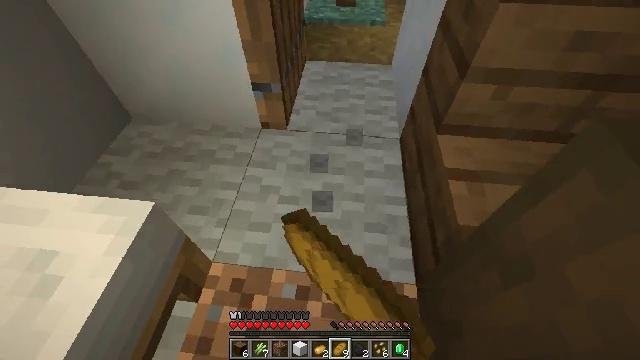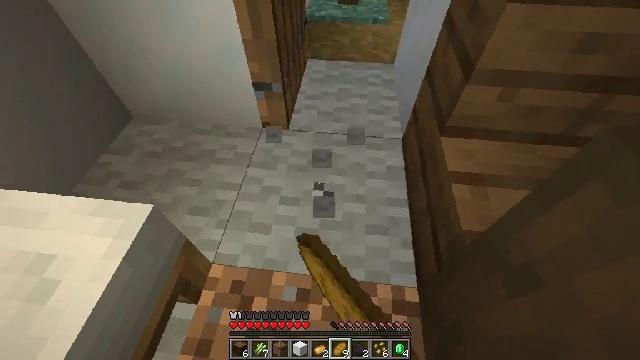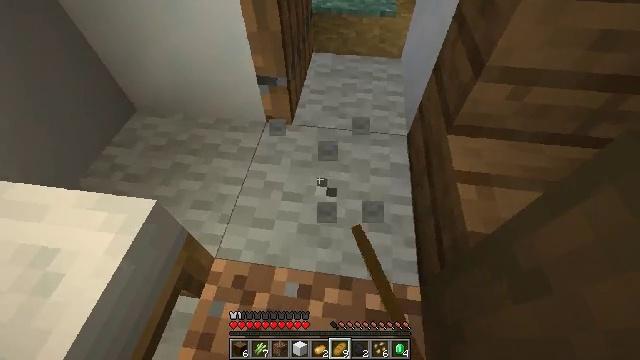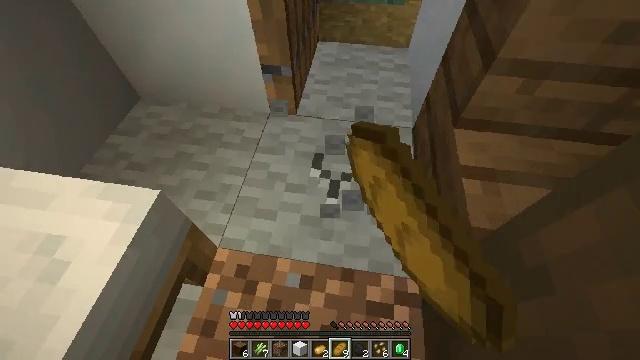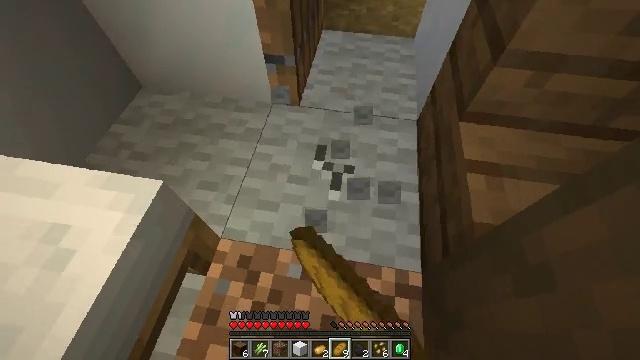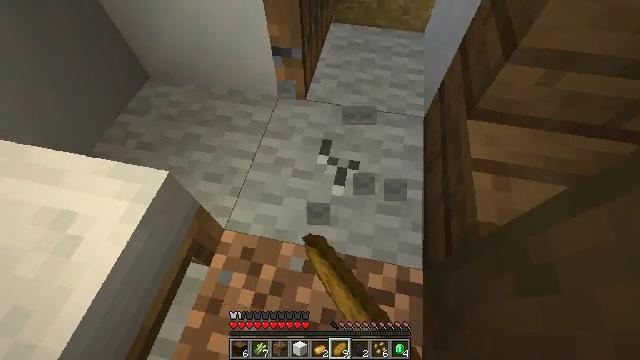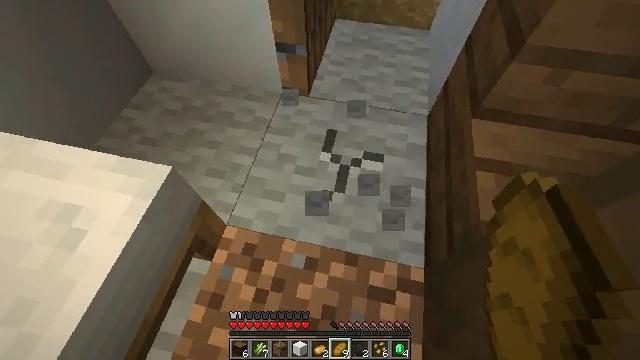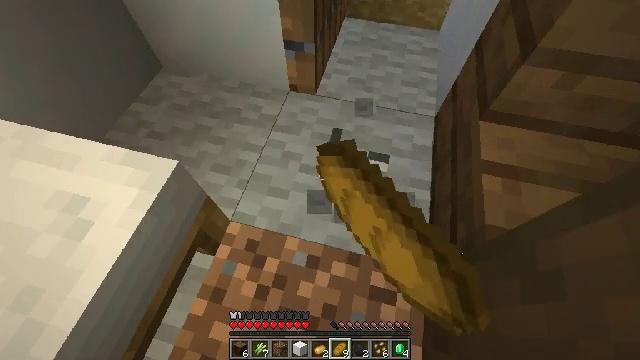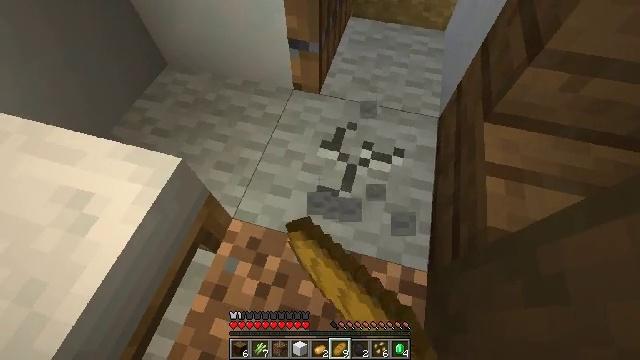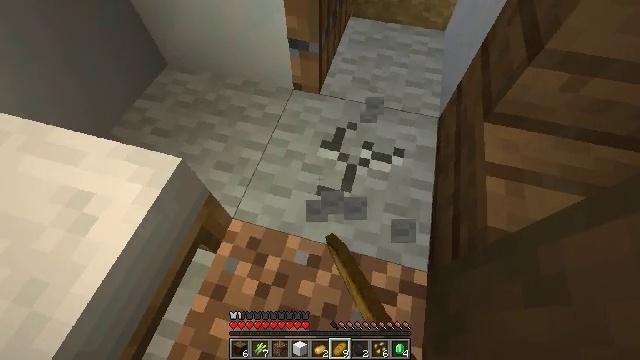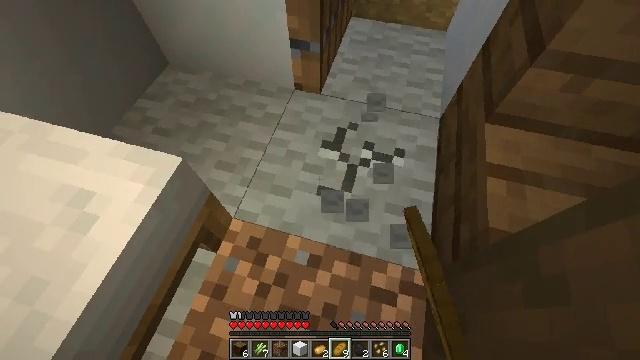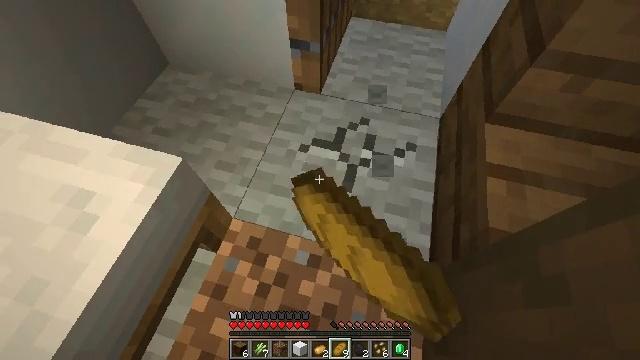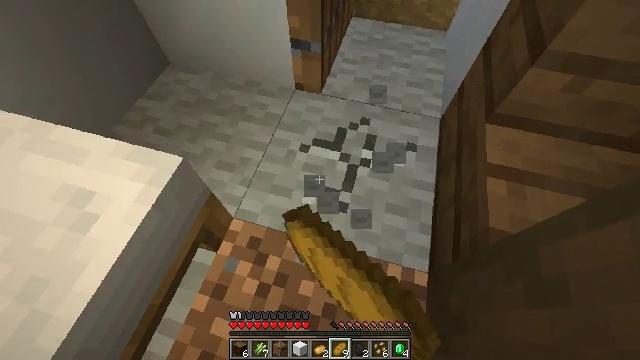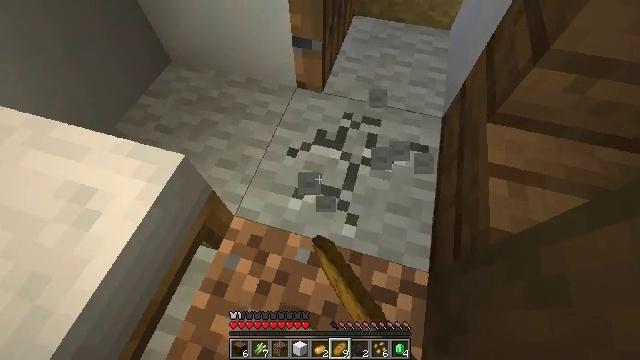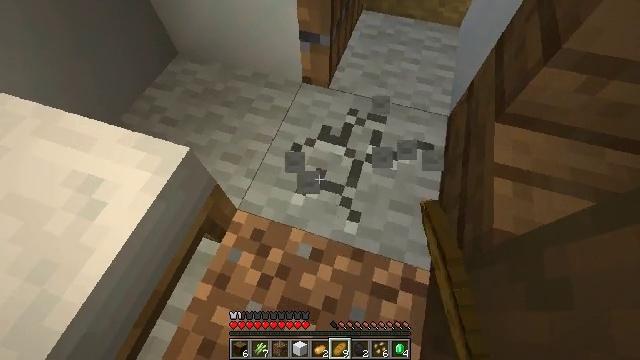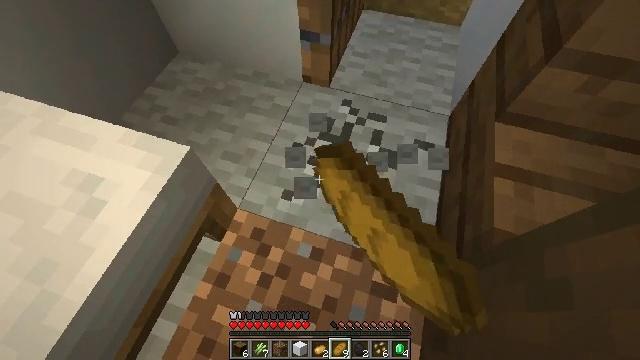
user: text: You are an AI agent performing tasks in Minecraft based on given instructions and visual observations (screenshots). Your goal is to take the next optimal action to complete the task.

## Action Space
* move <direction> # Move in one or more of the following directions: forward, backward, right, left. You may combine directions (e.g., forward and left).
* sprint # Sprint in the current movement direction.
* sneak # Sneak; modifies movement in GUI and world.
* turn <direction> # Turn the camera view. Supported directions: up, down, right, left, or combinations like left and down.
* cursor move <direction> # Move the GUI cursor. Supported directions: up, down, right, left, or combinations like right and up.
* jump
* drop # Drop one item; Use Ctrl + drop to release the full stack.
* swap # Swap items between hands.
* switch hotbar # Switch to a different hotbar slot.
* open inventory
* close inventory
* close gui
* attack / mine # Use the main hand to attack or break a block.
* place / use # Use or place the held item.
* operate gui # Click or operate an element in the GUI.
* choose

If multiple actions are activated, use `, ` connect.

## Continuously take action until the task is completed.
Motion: motion action
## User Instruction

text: Mine the light gray wool block.
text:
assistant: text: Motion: sneak, attack / mine
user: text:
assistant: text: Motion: sneak, turn left and down, attack / mine
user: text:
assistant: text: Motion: sneak, turn left and down, attack / mine
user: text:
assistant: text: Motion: sneak, turn down, attack / mine
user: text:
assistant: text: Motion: sneak, turn left and down, attack / mine
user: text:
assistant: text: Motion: sneak, attack / mine
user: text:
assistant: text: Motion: sneak, turn left, attack / mine
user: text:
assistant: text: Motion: sneak, turn left, attack / mine
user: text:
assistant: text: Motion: sneak, attack / mine
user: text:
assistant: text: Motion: sneak, attack / mine
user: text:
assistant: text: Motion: sneak, attack / mine
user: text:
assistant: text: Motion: sneak, attack / mine
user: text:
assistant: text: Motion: sneak, attack / mine
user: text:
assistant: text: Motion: sneak, turn left, attack / mine
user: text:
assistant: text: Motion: sneak, attack / mine
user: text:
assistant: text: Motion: sneak, attack / mine
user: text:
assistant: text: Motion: sneak, attack / mine
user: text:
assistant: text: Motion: sneak, attack / mine
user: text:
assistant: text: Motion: sneak, attack / mine
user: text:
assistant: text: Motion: sneak, attack / mine
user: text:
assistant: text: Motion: sneak, turn left, attack / mine
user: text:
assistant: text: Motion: move right, sneak, turn left, attack / mine
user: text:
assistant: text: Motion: move right, sneak, turn left, attack / mine
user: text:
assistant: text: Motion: move right, sneak, turn left, attack / mine
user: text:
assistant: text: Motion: move right, sneak, turn left, attack / mine
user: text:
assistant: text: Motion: move right, sneak, turn left, attack / mine
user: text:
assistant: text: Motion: sneak, attack / mine